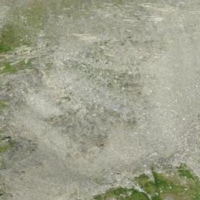
EUNIS habitat code: 31
Species observed at this site:
Armeria alpina